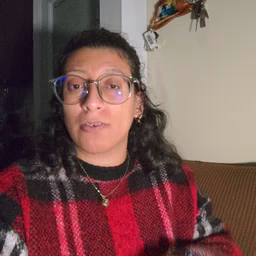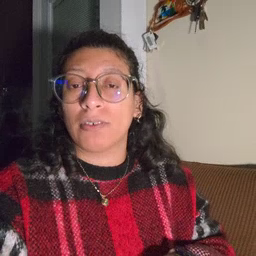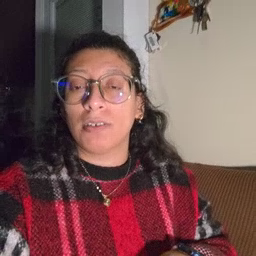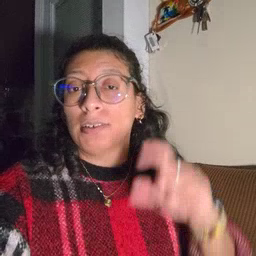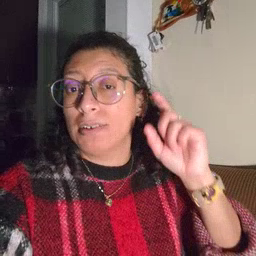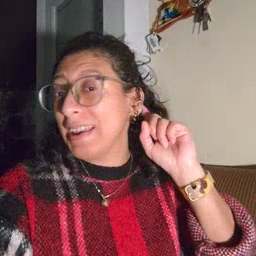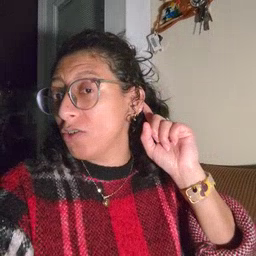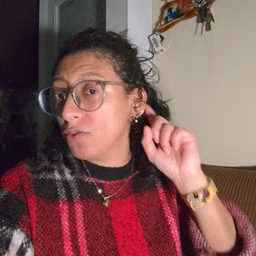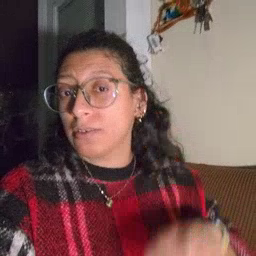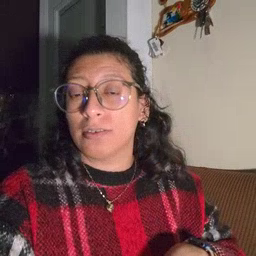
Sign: ear